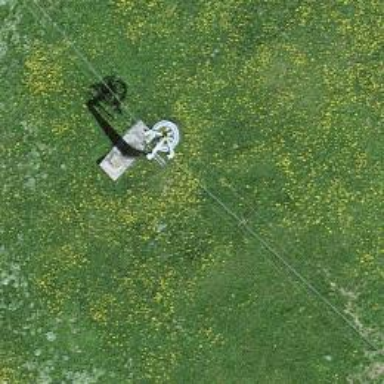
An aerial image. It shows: Pylon for aerialway.